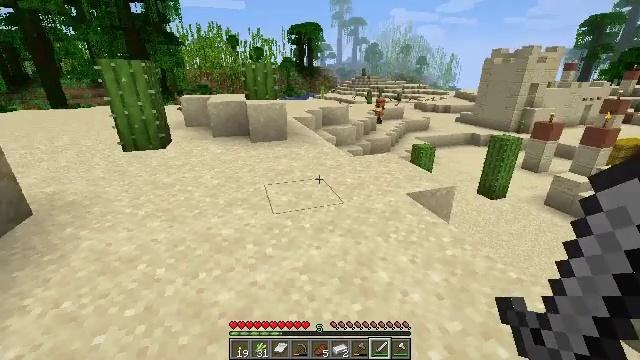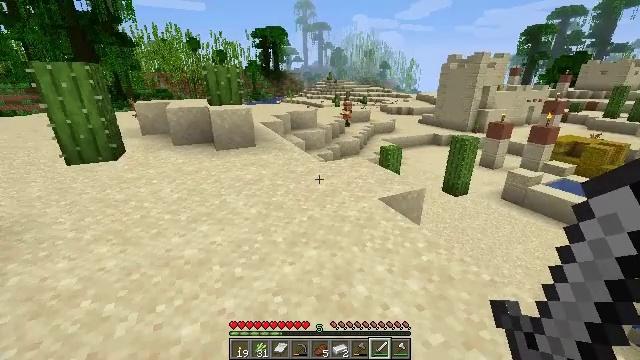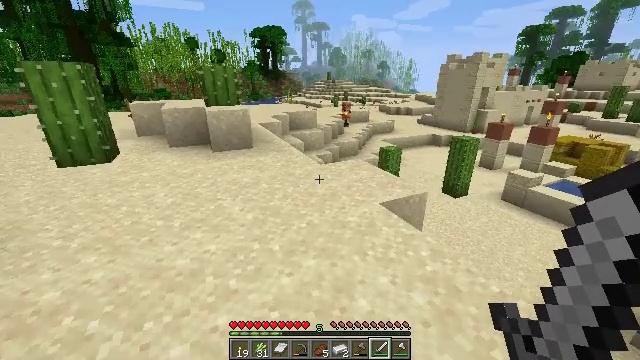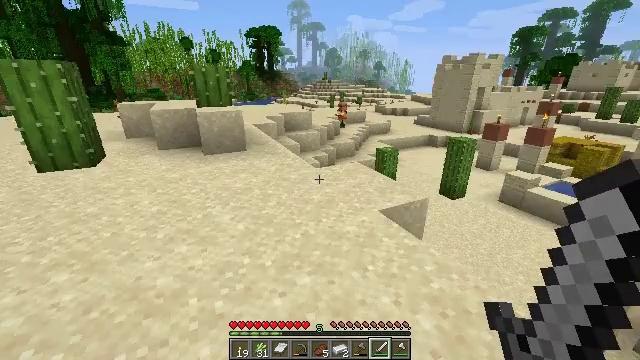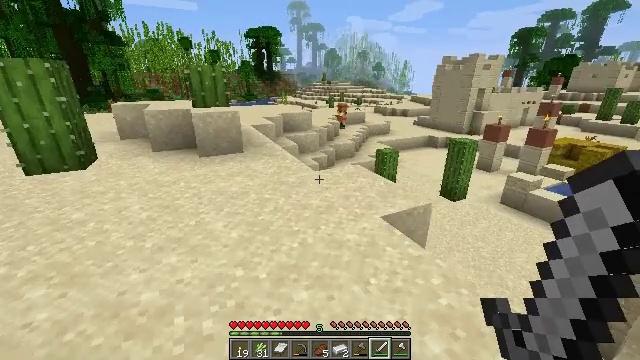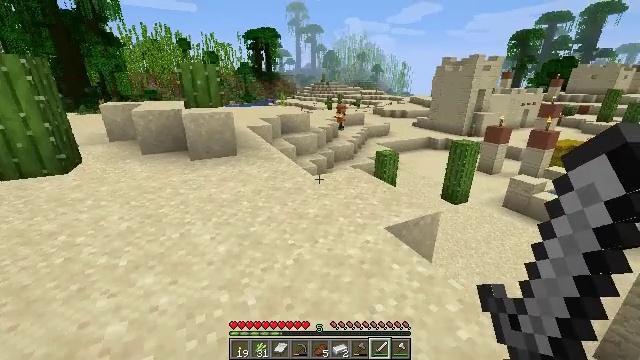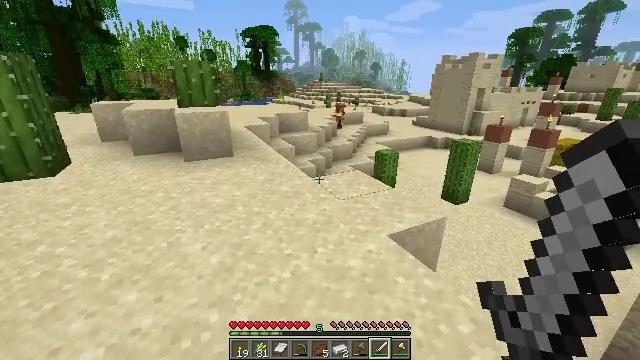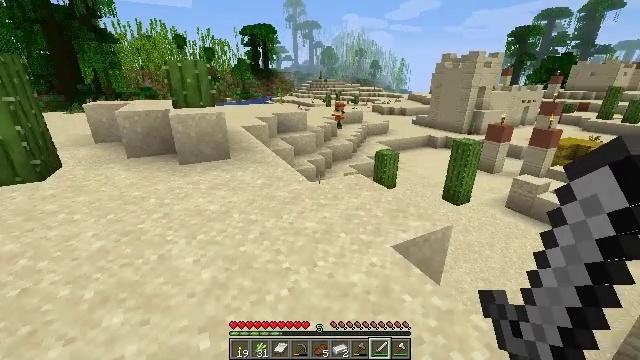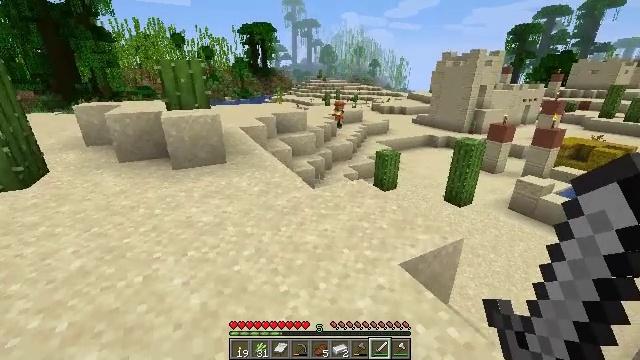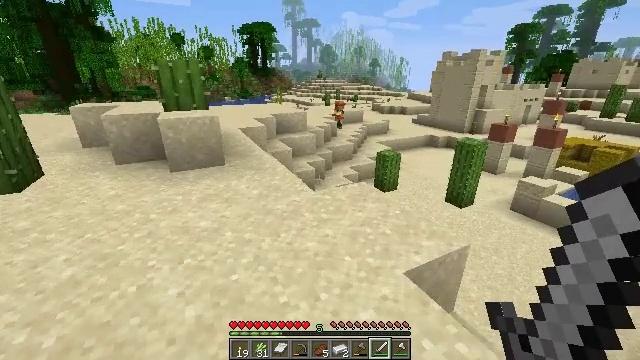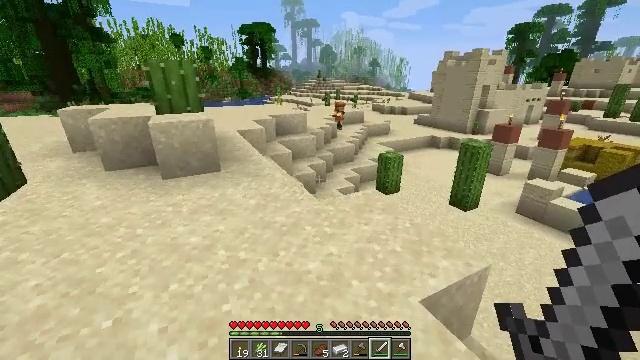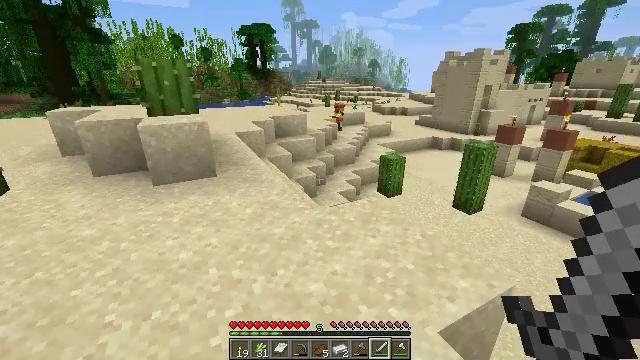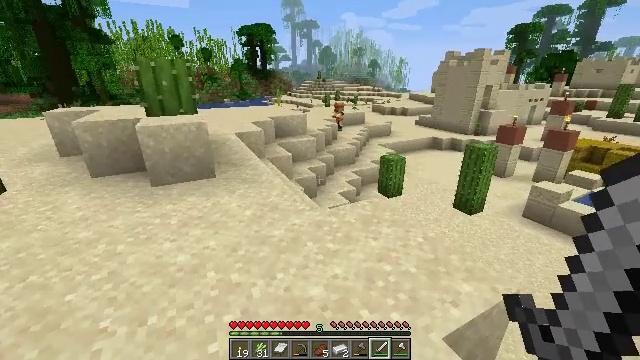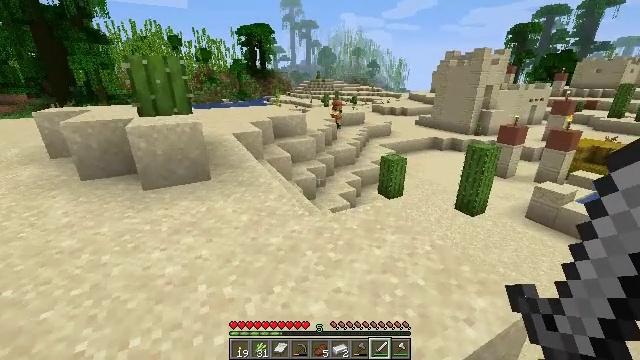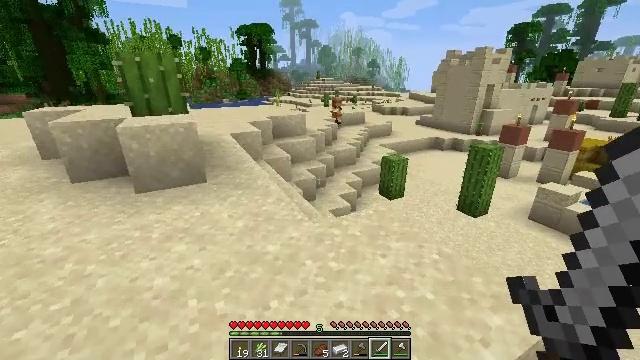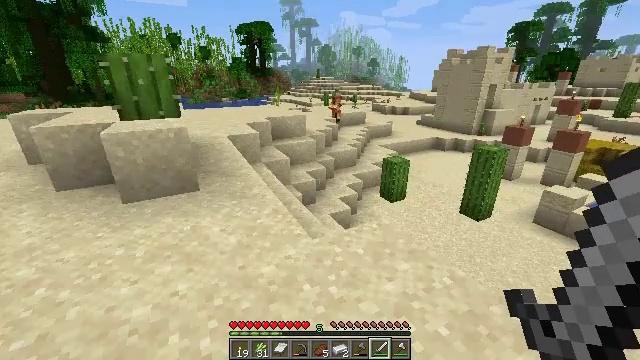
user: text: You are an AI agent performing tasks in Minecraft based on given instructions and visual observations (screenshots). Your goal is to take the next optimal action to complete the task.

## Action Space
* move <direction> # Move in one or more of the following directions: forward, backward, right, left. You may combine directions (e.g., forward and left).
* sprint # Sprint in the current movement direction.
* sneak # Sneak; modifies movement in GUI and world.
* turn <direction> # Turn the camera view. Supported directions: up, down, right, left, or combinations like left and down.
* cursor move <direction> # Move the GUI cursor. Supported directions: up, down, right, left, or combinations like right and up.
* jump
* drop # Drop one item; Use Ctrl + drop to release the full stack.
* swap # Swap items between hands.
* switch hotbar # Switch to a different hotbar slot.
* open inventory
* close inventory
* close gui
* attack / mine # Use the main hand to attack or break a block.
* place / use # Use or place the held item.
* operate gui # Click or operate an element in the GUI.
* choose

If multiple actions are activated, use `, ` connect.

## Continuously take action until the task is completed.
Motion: motion action
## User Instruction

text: Left-click to break the smooth sandstone slab.
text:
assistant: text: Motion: move forward, turn right
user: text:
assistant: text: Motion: move forward
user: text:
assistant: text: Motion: move forward
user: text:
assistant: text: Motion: move forward
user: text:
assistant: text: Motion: move forward
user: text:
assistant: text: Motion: move forward
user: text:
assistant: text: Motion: move forward
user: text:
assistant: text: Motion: move forward
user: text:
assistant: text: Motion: move forward
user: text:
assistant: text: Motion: move forward
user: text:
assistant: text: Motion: move forward
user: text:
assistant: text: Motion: move forward
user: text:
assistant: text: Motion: move forward
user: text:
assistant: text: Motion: move forward
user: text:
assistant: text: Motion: move forward
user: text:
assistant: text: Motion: move forward
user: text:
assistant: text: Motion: move forward, turn right
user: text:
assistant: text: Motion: move forward, turn right
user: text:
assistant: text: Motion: move forward
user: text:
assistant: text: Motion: move forward
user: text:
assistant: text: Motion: move forward
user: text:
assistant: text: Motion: move forward
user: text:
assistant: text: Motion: move forward, sprint
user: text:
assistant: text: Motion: move forward, sprint
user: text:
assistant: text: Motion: move forward, sprint
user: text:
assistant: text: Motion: move forward, sprint
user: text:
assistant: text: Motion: move forward, sprint
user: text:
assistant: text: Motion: move forward, sprint
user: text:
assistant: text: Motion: move forward, sprint
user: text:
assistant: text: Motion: move forward, sprint